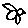
Label: bird